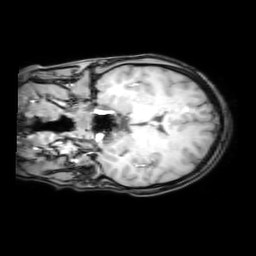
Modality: T1w
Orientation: coronal
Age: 21
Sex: female
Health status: healthy
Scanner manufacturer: philips
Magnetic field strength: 3 T
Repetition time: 0.012 s
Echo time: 0.0037 s